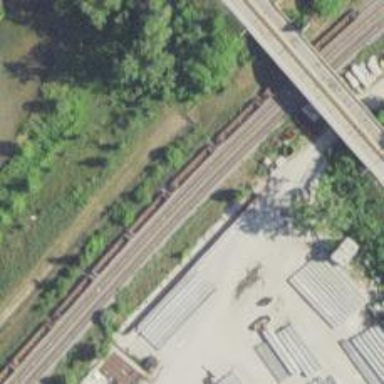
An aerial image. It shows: Railway track.